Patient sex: M
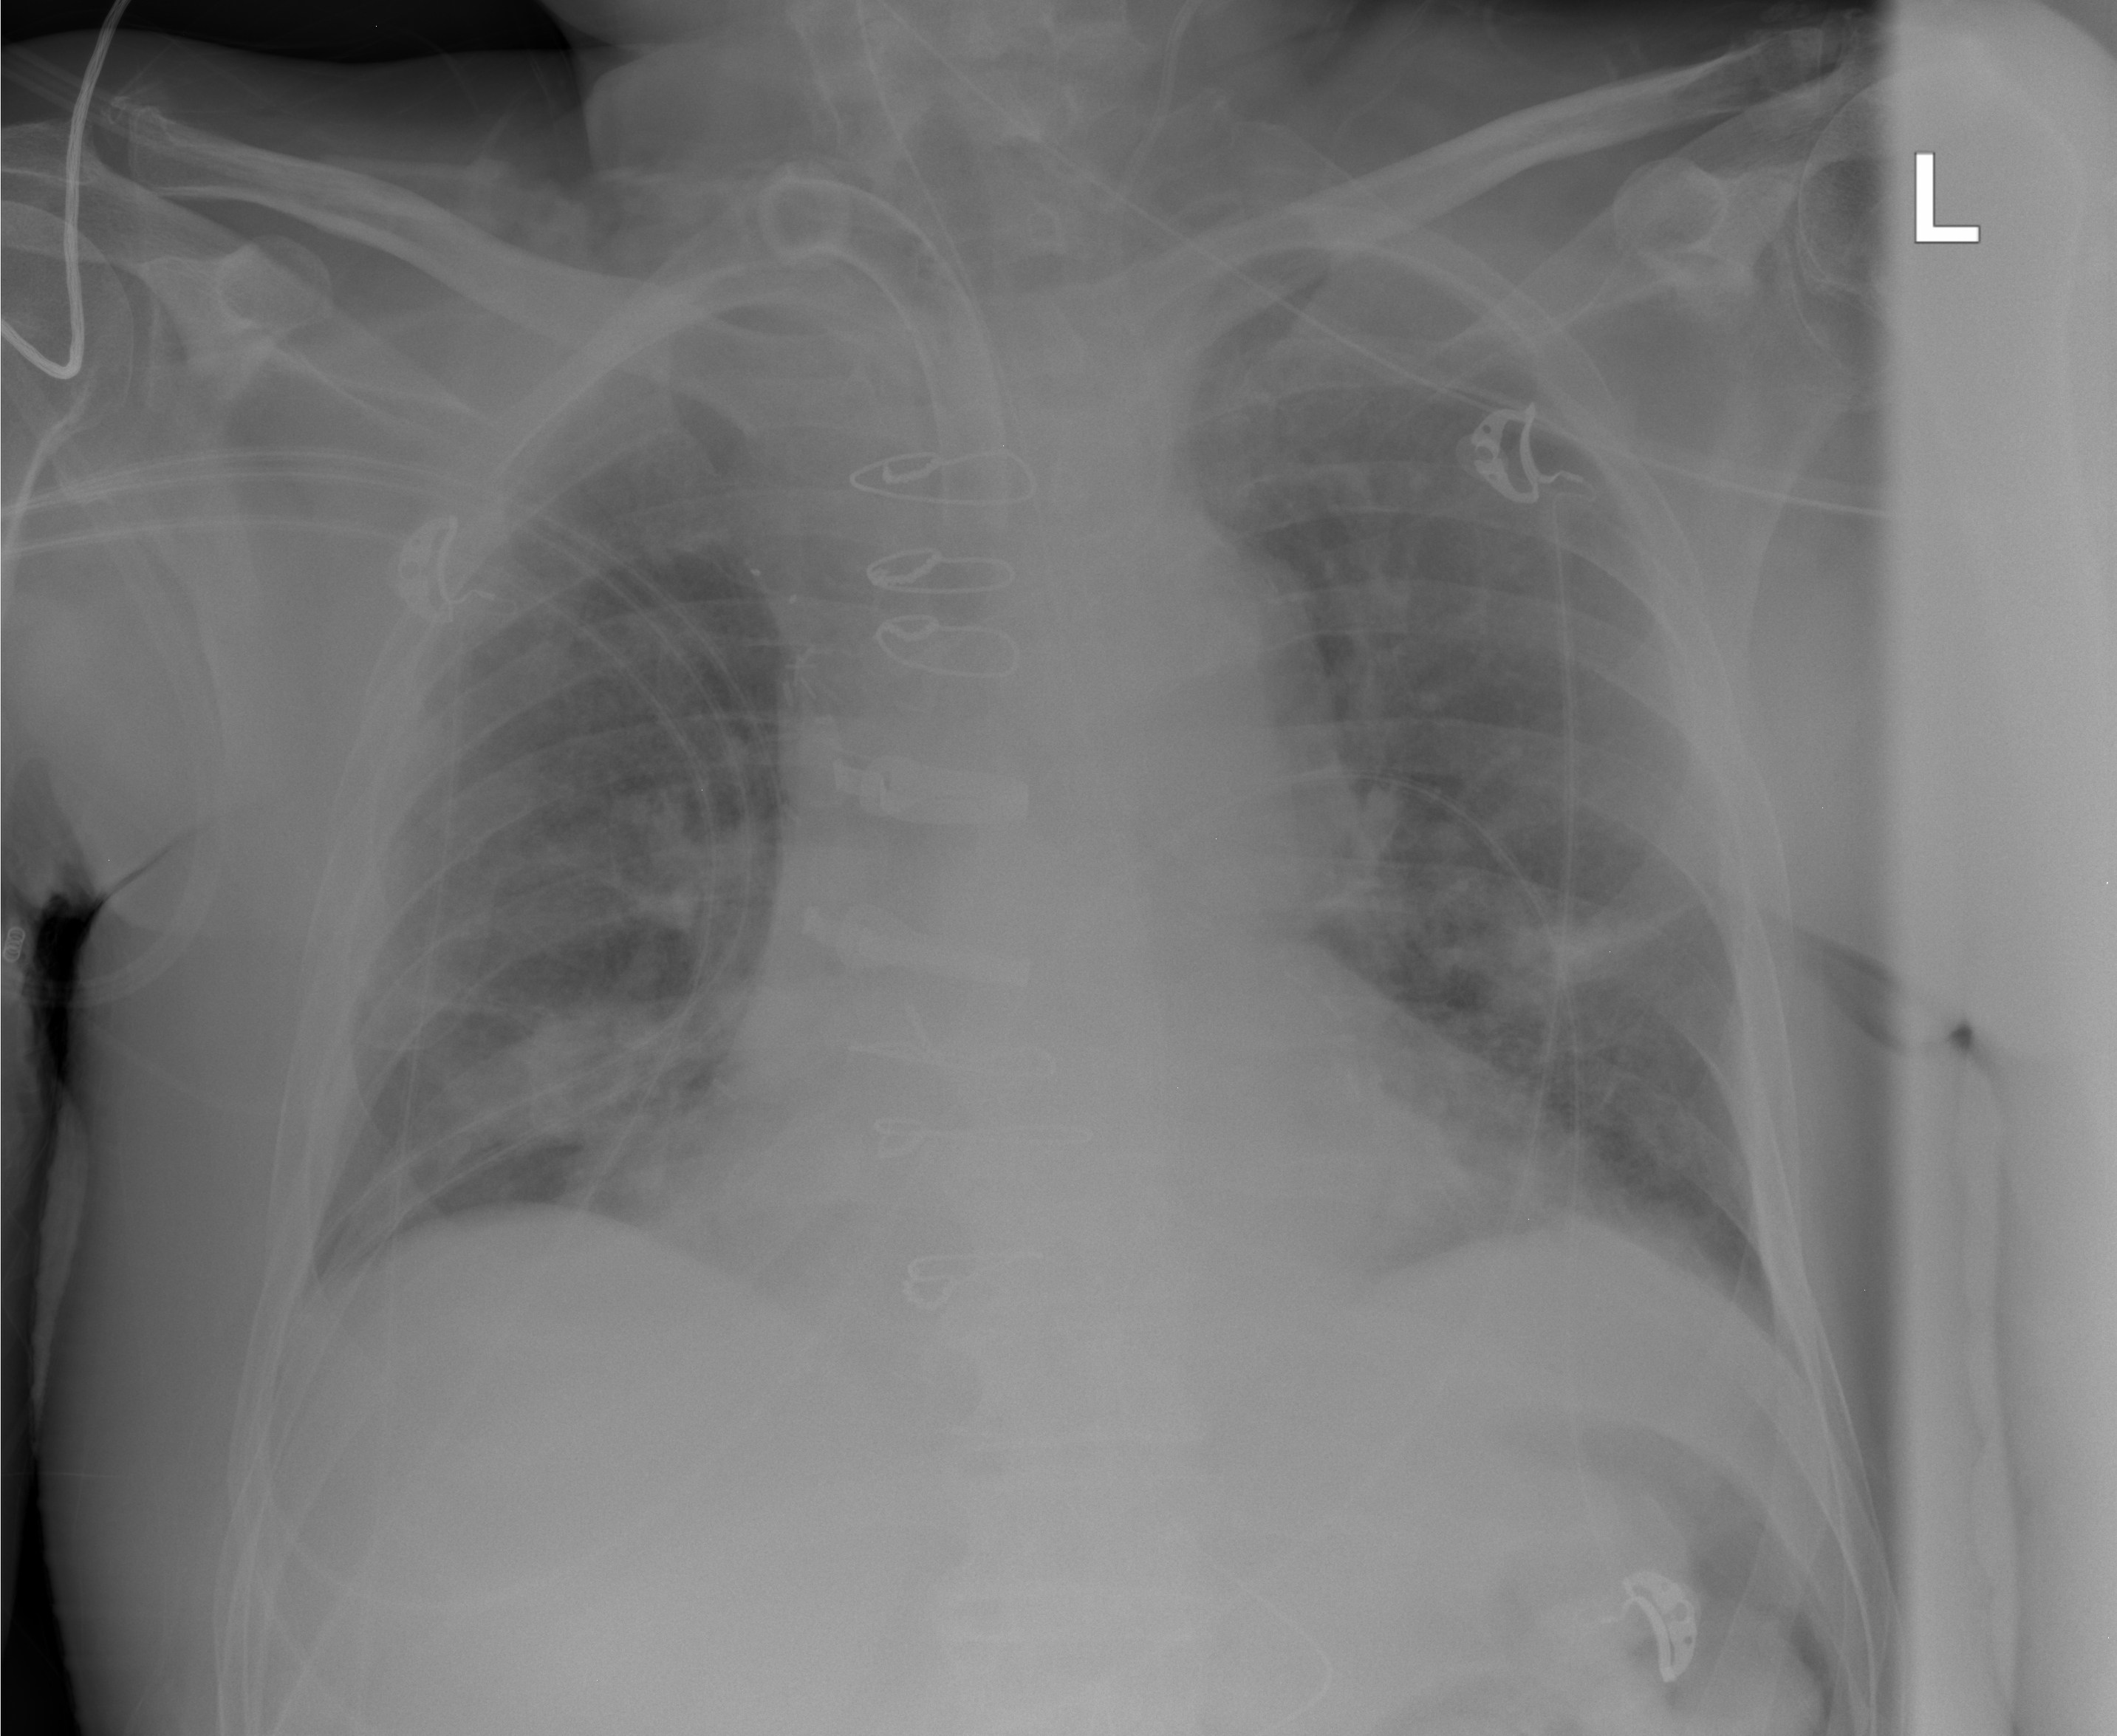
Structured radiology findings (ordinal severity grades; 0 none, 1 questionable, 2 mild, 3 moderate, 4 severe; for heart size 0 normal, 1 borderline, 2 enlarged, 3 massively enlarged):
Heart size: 2
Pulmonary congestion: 0
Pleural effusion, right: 0
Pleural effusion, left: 0
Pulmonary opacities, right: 3
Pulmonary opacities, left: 2
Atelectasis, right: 2
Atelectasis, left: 0